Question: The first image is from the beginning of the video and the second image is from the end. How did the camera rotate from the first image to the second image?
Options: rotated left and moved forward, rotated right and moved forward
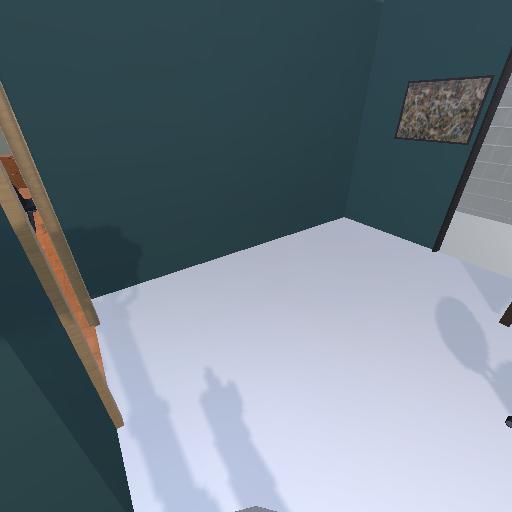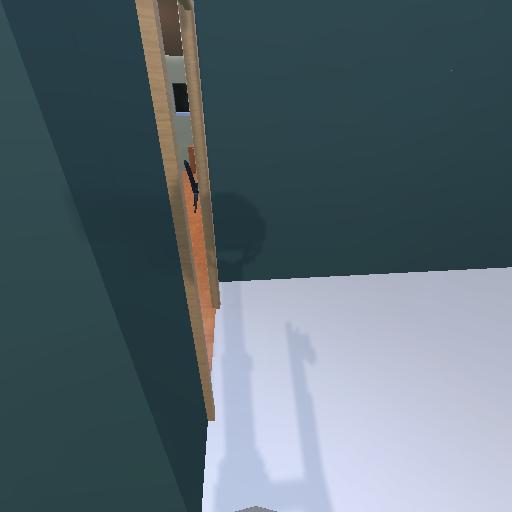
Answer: rotated left and moved forward